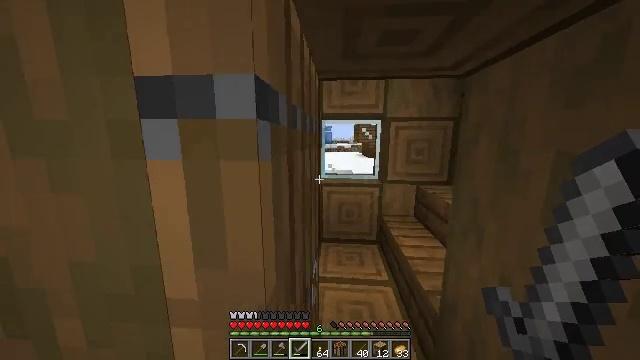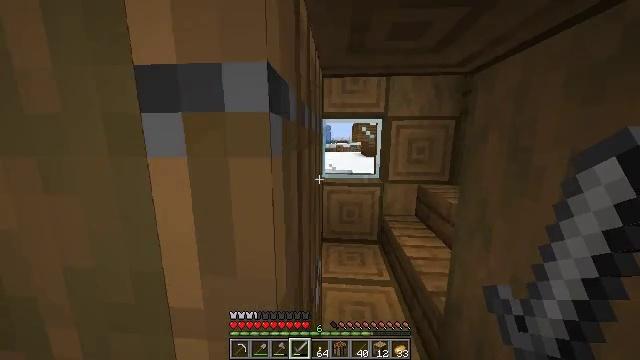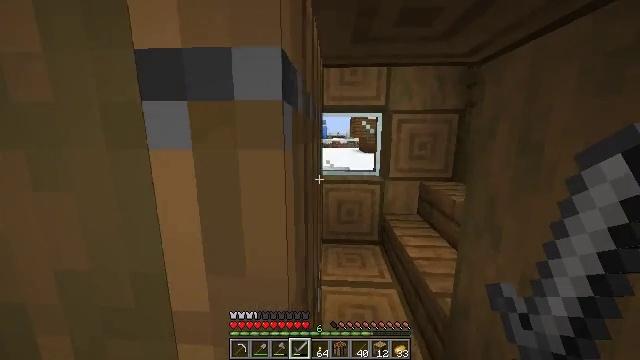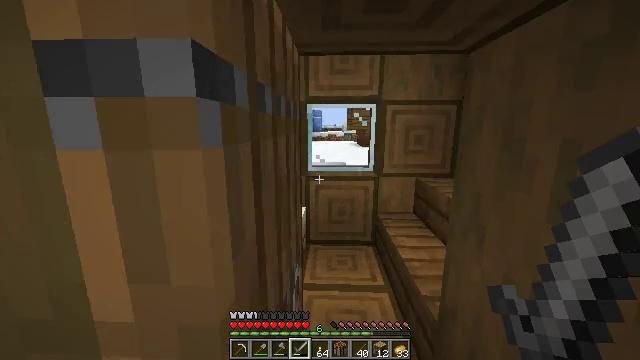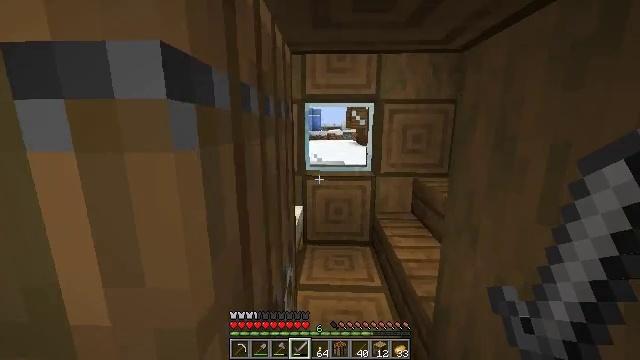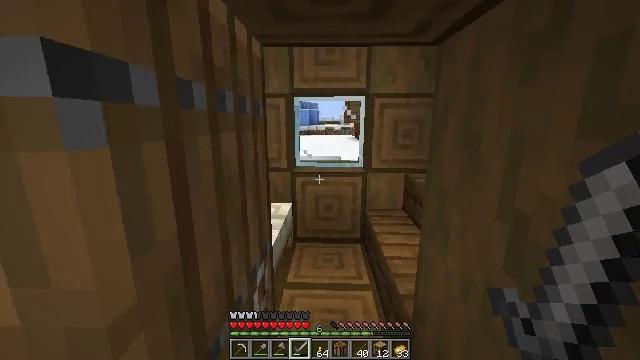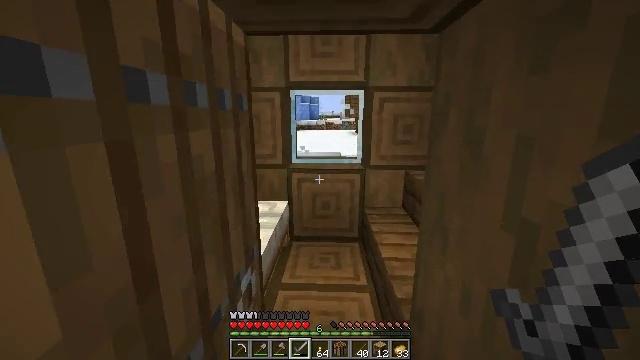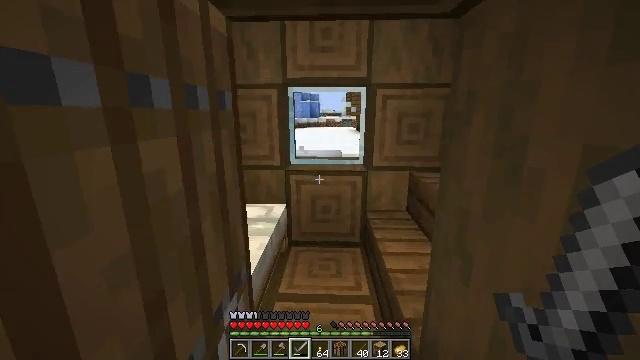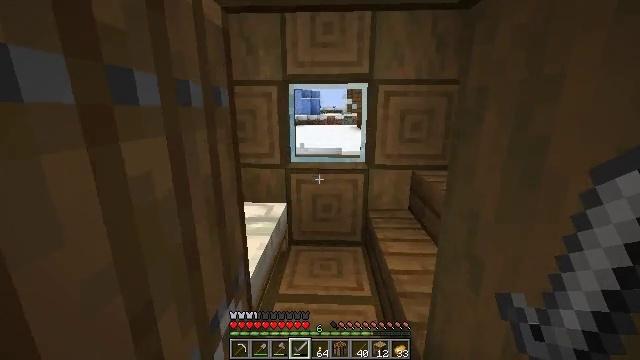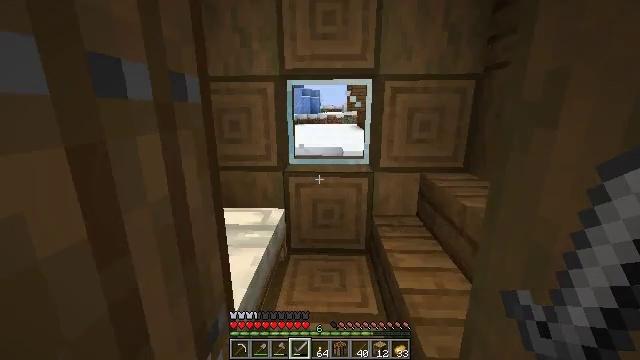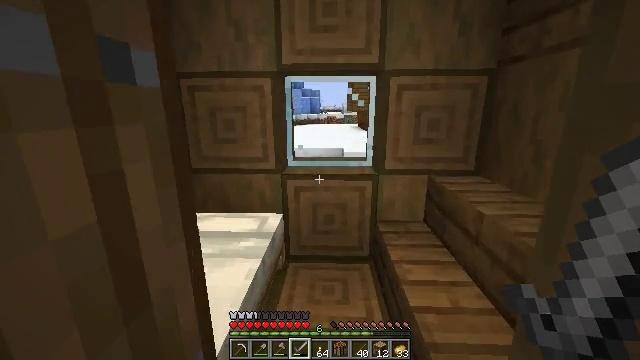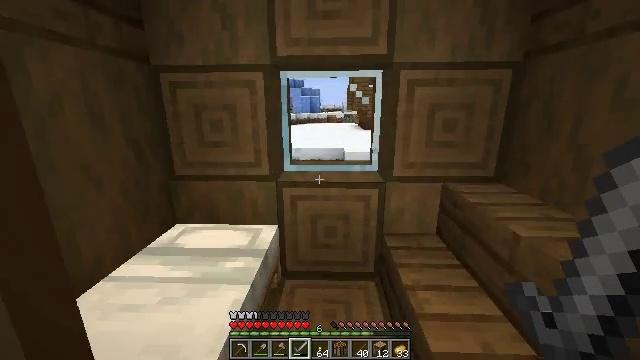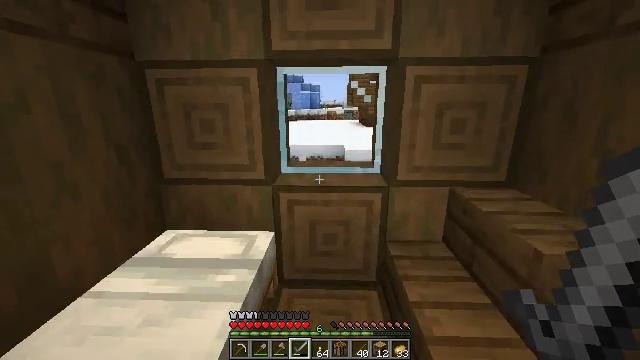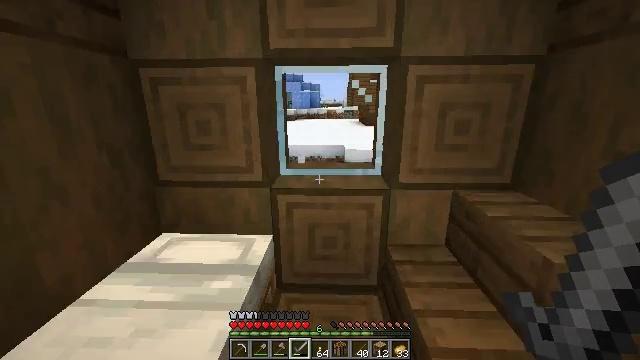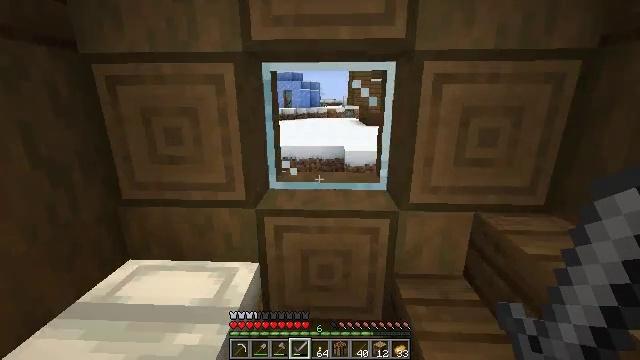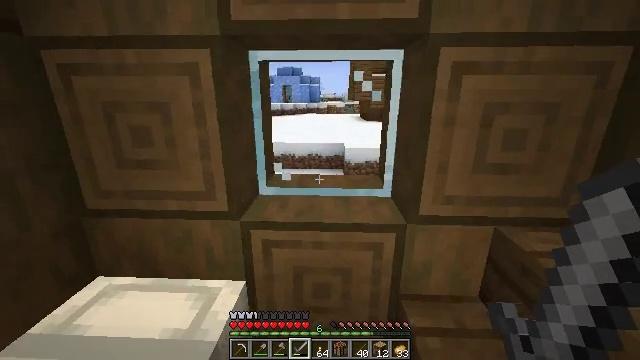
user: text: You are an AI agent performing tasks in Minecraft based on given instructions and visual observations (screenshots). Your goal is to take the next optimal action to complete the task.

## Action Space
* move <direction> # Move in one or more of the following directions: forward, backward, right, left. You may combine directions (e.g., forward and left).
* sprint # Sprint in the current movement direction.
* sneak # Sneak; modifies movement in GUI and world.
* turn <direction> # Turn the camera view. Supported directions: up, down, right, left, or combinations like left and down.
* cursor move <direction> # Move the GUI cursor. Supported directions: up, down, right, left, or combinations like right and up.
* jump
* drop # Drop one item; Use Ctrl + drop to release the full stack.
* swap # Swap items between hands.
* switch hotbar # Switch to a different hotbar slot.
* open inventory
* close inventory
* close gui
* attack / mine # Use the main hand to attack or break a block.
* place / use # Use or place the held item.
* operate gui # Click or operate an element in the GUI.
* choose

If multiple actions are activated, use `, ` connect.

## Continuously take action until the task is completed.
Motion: motion action
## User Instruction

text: Collect spruce leaves for landscaping.
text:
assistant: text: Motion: move forward
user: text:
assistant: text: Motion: move forward and move right, turn right
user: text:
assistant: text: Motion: move forward and move right, turn right
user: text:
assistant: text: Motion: move forward and move right
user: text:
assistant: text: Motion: move forward
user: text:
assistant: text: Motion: move forward, turn down
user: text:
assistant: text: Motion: move forward
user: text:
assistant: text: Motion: move forward
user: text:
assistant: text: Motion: move forward
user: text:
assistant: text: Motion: move forward
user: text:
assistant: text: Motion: move forward
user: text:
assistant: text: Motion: move forward
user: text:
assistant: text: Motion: move forward
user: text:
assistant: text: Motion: move forward
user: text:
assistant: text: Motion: move forward, turn down
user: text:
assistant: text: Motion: turn down
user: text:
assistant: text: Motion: turn down
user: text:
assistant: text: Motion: move forward, turn down
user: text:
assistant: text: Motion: move forward, turn right and down
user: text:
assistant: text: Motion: move forward, turn right and down
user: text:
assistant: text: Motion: move forward, turn down
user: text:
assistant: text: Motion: move forward, turn right and down
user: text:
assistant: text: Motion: move forward, turn down
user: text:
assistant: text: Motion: move forward
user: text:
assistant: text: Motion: move forward
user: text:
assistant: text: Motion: no_op
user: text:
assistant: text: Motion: turn right and down
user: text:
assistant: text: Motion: turn right
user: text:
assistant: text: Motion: move right, turn right and up
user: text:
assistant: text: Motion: move right, turn right and up